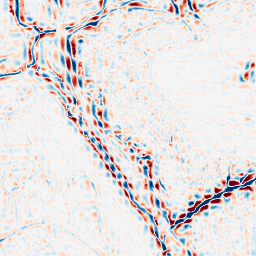
Category: wavelet
Decomposition family: wavelet_biorthogonal
Decomposition parameters: wavelet: bior3.5
level: 3
Upsampling method: linear_exact
Upsampling parameters: scale: 4
Upsampling scale: 4